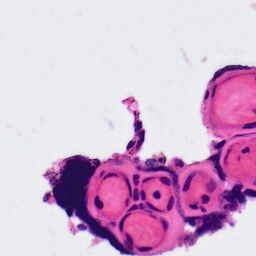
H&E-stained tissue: Ovarian